Interaction volume radius: 10 \u00c5
Interaction volume height: 10 \u00c5
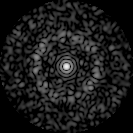
Disorder parameter: 0.8612